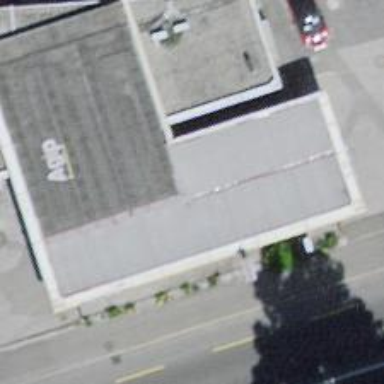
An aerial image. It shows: Fuel station.